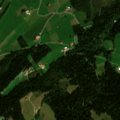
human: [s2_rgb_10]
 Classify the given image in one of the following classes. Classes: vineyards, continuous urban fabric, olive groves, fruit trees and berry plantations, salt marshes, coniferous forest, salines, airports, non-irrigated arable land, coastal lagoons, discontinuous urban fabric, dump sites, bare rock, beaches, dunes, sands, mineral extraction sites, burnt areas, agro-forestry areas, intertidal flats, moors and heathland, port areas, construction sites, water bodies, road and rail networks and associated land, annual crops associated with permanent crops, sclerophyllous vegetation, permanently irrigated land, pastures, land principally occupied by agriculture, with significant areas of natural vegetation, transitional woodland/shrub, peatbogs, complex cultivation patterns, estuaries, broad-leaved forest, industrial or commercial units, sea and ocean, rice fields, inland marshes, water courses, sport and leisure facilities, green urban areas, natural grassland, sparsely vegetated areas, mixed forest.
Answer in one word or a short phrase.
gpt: pastures, complex cultivation patterns, coniferous forest